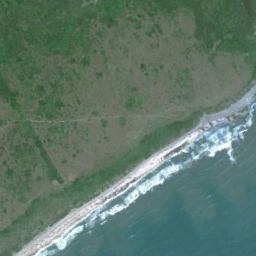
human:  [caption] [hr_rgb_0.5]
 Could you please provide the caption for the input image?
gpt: There is a clear coastline between the grass and the seawater .

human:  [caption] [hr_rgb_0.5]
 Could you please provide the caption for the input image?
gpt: The narrow beach with white sand and the land next to the beach is covered with some green plants .

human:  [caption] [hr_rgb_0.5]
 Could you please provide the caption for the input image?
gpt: There is spray on the beach .

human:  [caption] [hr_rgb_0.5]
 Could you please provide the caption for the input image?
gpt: Blue ocean and beach and green grass .

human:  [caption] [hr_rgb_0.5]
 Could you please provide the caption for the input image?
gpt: The grass is beside the beach .